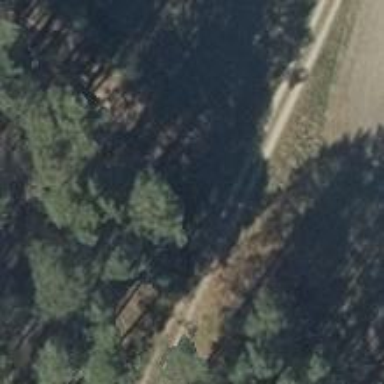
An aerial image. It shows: Track road with grade3 tracktype.